RGB frame:
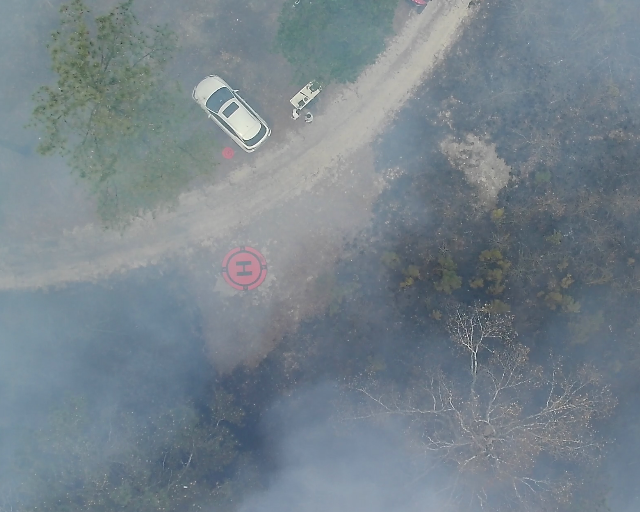
Thermal frame:
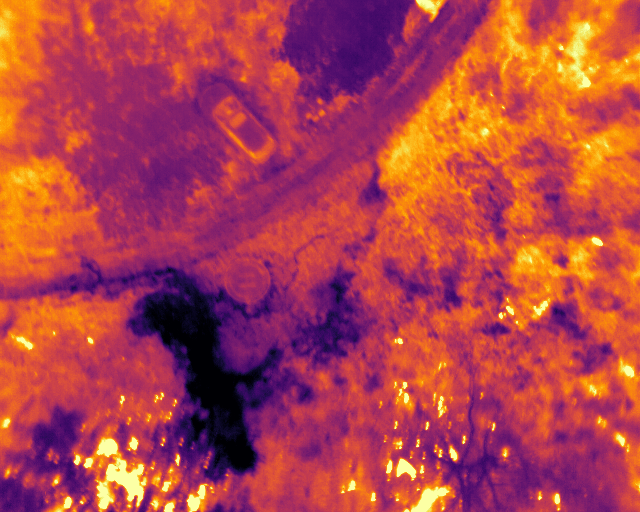
Captured: 2026-02-26 03:11:48
Pixels at or above 80 °C: 304 (fraction of frame: 0.0009277)